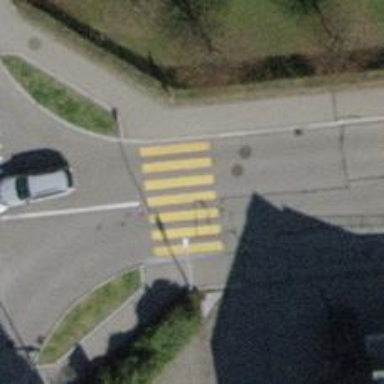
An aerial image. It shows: Marked crossing on footway.